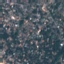
Land use / land cover class: Residential